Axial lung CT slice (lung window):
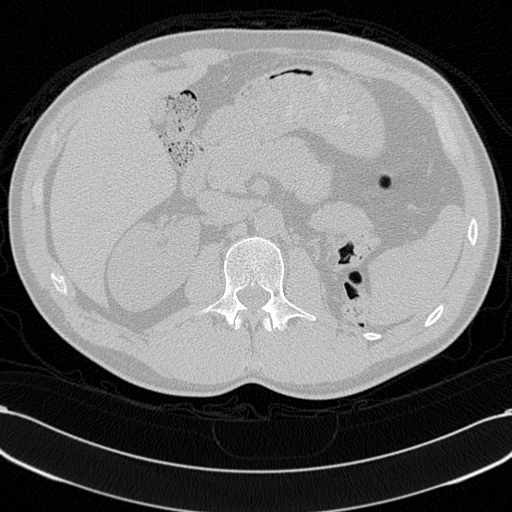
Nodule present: no